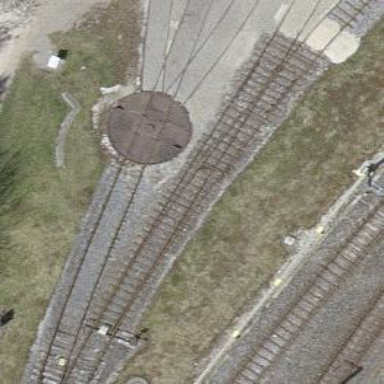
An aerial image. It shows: Railway turntable.